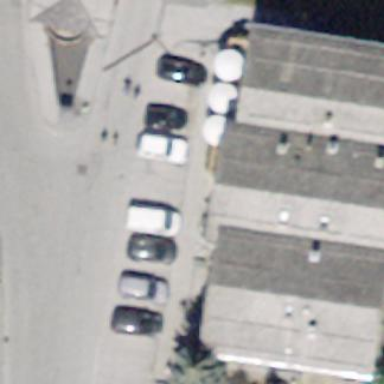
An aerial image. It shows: Building with tiled roof.